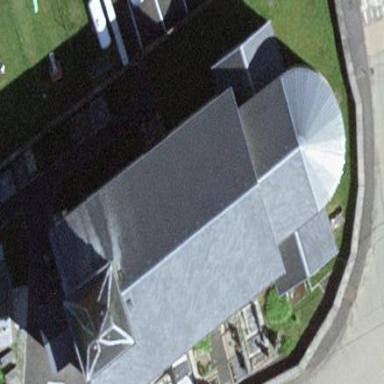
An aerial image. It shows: Building that is place of worship.